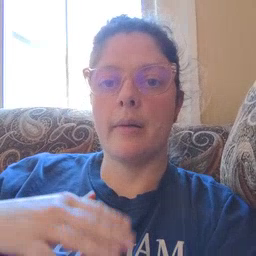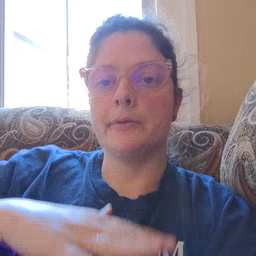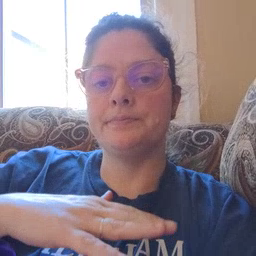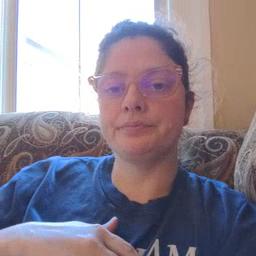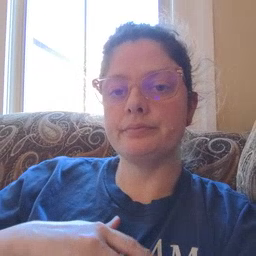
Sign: table